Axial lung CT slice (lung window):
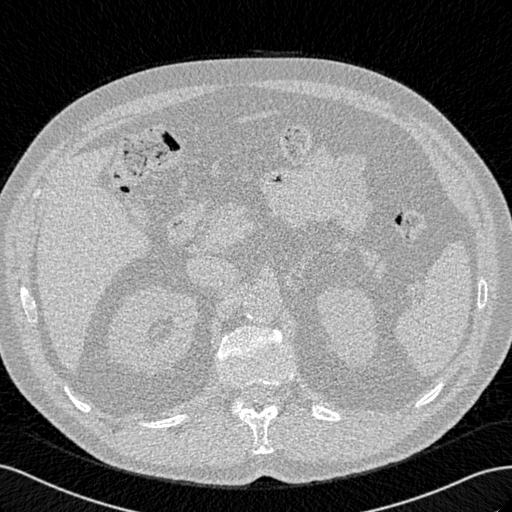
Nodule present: no